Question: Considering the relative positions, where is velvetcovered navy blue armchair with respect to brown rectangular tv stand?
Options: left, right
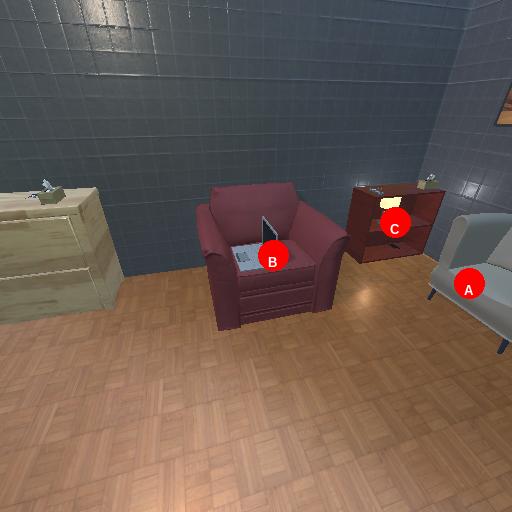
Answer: left